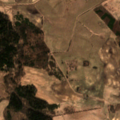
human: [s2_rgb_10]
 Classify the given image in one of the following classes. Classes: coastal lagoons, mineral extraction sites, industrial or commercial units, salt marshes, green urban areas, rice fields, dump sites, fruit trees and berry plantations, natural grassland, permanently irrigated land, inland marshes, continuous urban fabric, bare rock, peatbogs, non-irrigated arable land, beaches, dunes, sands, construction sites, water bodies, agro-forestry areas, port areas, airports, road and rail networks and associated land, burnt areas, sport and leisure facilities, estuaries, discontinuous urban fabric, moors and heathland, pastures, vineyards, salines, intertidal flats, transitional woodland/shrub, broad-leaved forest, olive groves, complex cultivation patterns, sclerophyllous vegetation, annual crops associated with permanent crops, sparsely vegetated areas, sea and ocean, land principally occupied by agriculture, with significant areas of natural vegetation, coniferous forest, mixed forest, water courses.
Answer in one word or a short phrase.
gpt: non-irrigated arable land, pastures, complex cultivation patterns, coniferous forest, mixed forest